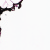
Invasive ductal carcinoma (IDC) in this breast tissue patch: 0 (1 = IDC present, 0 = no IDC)